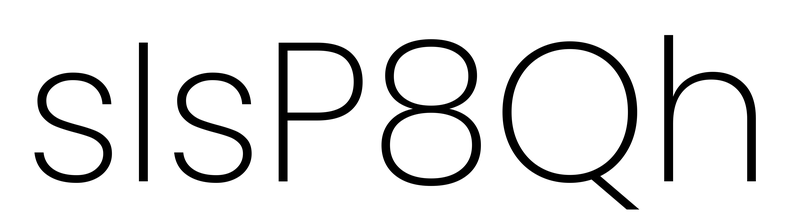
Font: Poppins-ExtraLight